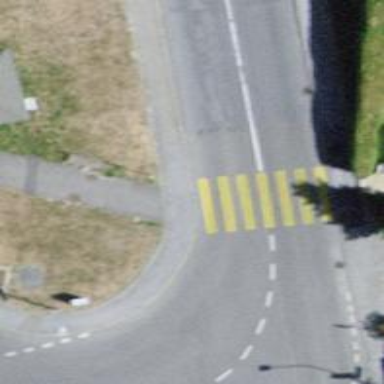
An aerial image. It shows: Bus stop with platform for public transport.